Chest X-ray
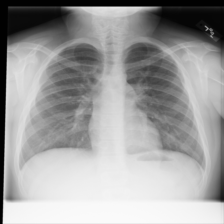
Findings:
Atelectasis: negative
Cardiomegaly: negative
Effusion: negative
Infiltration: negative
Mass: negative
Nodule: negative
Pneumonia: negative
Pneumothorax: negative
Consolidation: negative
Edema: negative
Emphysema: negative
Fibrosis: negative
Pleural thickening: negative
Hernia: negative